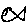
Label: fish